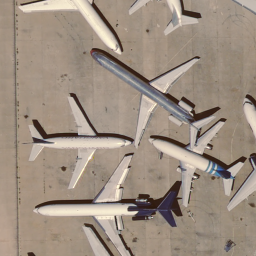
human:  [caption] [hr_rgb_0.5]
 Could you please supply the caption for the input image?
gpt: There are many airplanes at the airport .

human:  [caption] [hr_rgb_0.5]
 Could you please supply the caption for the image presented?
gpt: Many different kinds of airplanes are stopped at the airport .

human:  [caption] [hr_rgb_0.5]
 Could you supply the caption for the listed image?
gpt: Seven airplanes are stopped dispersedly at the airport .

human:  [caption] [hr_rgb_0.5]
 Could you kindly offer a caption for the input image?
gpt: Many airplanes scattered at the airport .

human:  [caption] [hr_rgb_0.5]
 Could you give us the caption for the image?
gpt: Many different airplanes are stopped dispersedly at the airport .